Question: I'm using ASP.NET MVC3 and C#. I have this class:
'''
public class JobTitle
{
public int ID { get; set; }
public string Title { get; set; }
public MinimumRequirements MinimumRequirements;
public JobTitle(DataRow row)
{
ID = Utilities.SafeInt(row["JobTitle_ID"]);
Title = Utilities.SafeString(row["Job_Title"]);
MinimumRequirements = new MinimumRequirements()
{
Certifications = Utilities.SafeInt(row["....."]),
ID = Utilities.SafeInt(row["....."]),
Languages = Utilities.SafeString(row["....."]),
MinimumEducation = Utilities.SafeString(row["....."]),
MinimumGrade = Utilities.SafeString(row["....."]),
MinimumYOS = Utilities.SafeInt(row["....."])
};
}
}
'''
And the JSON being sent looks like this:
'''
{
"ID": 401,
"Title": "MinReq",
"MinimumRequirements": {
"ID": 0,
"MinimumEducation": "Bachelors",
"MinimumGrade": "93",
"MinimumYOS": 10,
"Certifications": 1,
"Languages": "English"
}}
'''
Here's the signature of my c# controller method:
[HttpPut]
public ActionResult JobTitle(JobTitle jobTitle, bool doUpdate = true)
The ID and Title properties come in and populated with data, all fine. But the MinimumRequirements nested object comes in null.
I also tried this:
[HttpPut]
public ActionResult JobTitle([Bind(Prefix = "MinimumRequirements")]JobTitle jobTitle, bool doUpdate = true)
(that didn't work either)
Here's a screenshot from the VS debugger so you know how the binding looks:

Any idea why the nested object isn't binding?
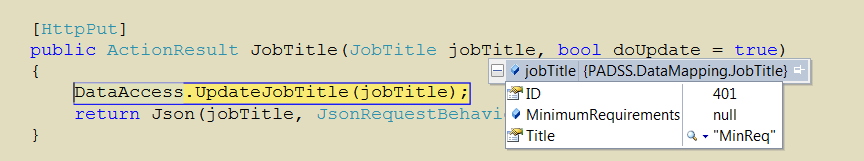
Answer: In your 'JobTitle' class 'MinimumRequirements' must be a <URL>.
So replace:
'''
public MinimumRequirements MinimumRequirements;
'''
with:
'''
public MinimumRequirements MinimumRequirements { get; set; }
'''
Remember that the default model binder operates only on properties, not on fields.
Also from what I can see your 'JobTitle' model doesn't have a parameterless constructor so you cannot use it as action argument because the default model binder won't know how to instantiate it. So make sure that in addition to the constructor that takes a 'DataRow' you also have a parameterless constructor or you will have to write a custom model binder for this type if you want it to appear as action parameter.